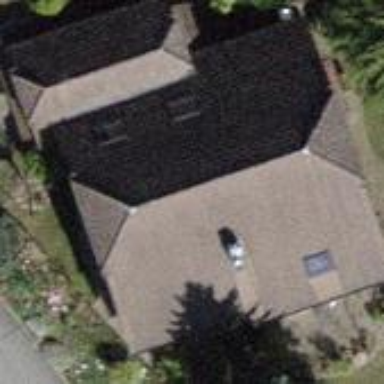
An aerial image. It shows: Building with tile roof.